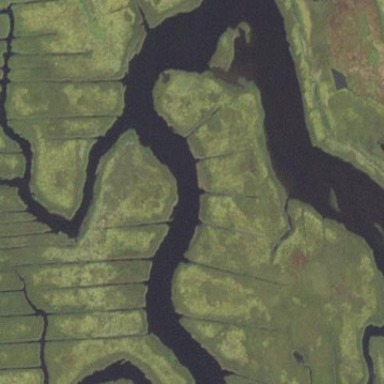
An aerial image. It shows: Tidal wetland featuring tidal flat landscape.